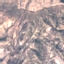
Land use / land cover: HerbaceousVegetation